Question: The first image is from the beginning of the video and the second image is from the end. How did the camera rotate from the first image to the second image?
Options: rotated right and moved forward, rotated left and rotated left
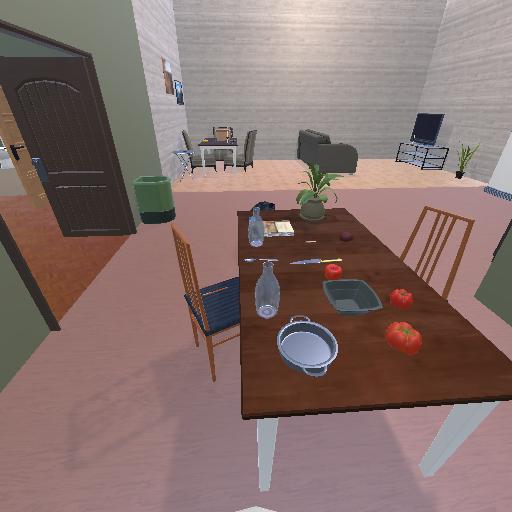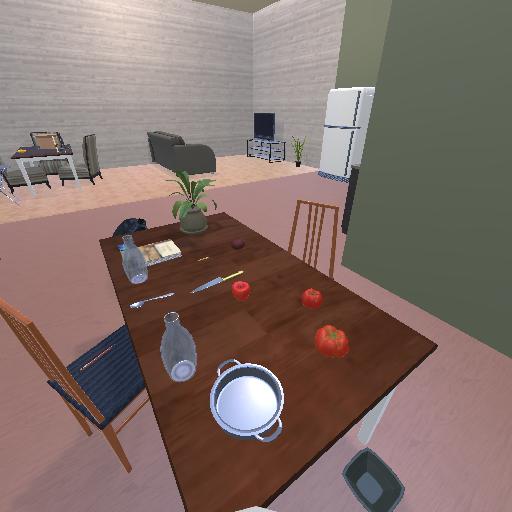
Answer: rotated right and moved forward